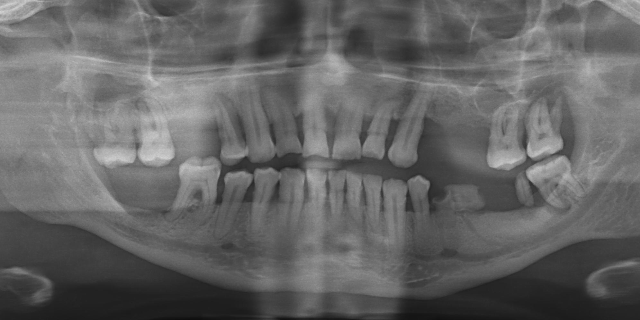
adult